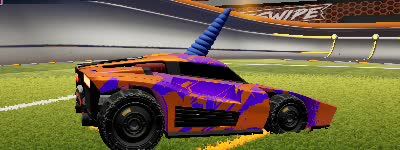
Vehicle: breakout